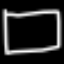
Label: square